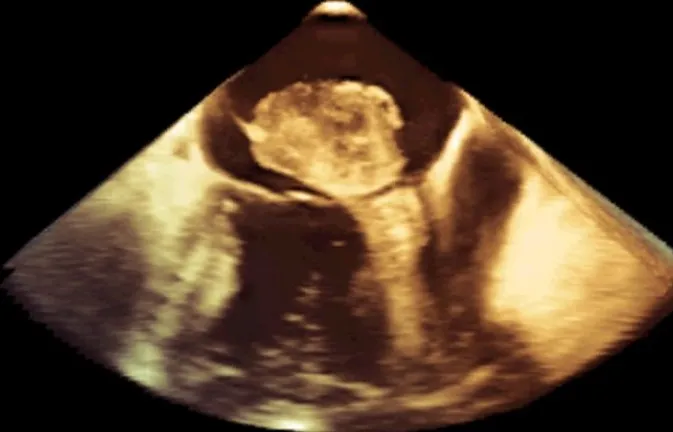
left atrial mass on 3D transoesophageal echocardiographraphy.
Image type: radiology (ultrasound)